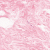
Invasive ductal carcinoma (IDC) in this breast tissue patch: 0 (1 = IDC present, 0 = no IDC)